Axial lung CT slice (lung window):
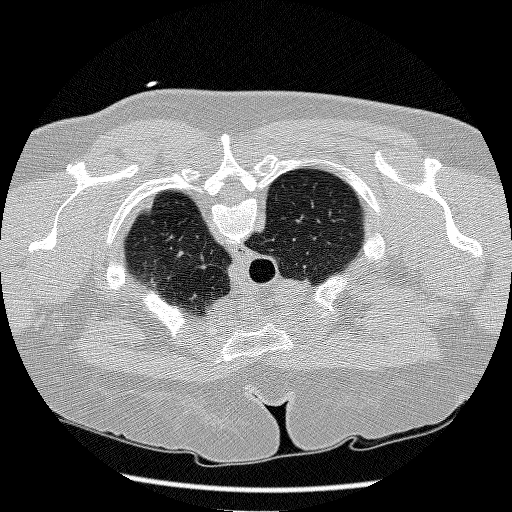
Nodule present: no